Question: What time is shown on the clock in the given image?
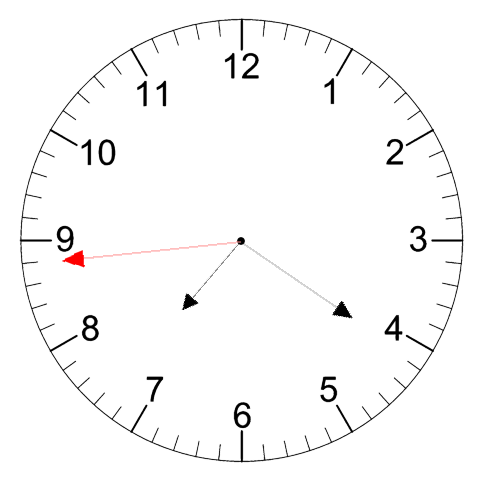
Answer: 07:20:44